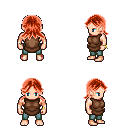
a pixel art fantasy rpg character, male body template, human, light skin, brown tunic, teal pants, red loose hair, bracelets, four views (front, back, left, right), 2x2 character sprite sheet, small pixel art, hard edges, no anti-aliasing